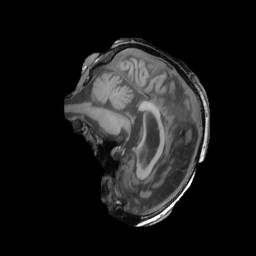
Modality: T1w
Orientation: sagittal
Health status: ill
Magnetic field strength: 3 T